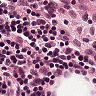
Metastatic tissue present: no